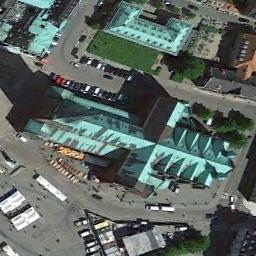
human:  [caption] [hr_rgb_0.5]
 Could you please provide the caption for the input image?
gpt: The church with a green tower and the rest of the church has a cross-shaped roof .

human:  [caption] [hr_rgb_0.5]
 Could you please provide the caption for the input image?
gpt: A church with a blue diamond-shaped roof, The main roof is cruciform, Surrounded by trees, Buildings, Parked vehicles and several roads driving .

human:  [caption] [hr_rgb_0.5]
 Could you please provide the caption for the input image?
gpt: It was a church and there was a lot of traffic .

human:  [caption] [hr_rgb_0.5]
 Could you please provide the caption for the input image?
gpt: There is a church with blue roof next to a parking lot .

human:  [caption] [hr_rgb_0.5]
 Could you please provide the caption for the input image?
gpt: Many cars are near the church .